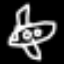
Label: airplane